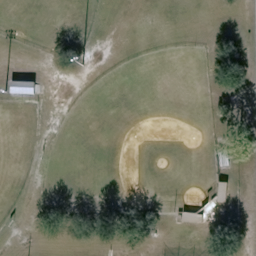
Label: baseball diamond